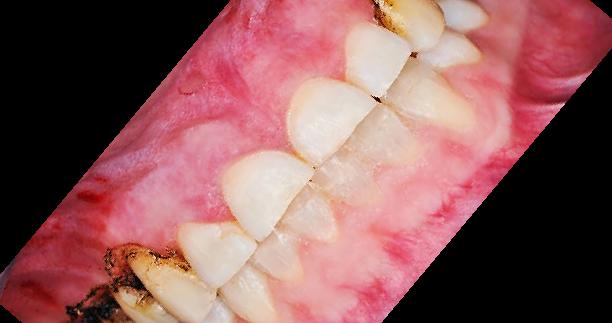
Condition: Gingivitis